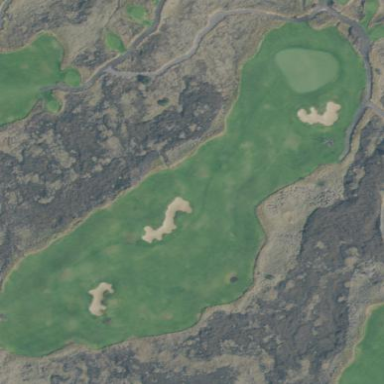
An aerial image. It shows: Golf rough area.